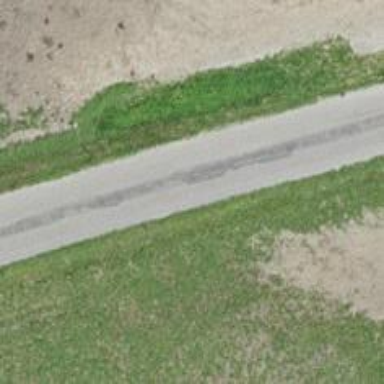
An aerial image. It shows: Unclassified road.